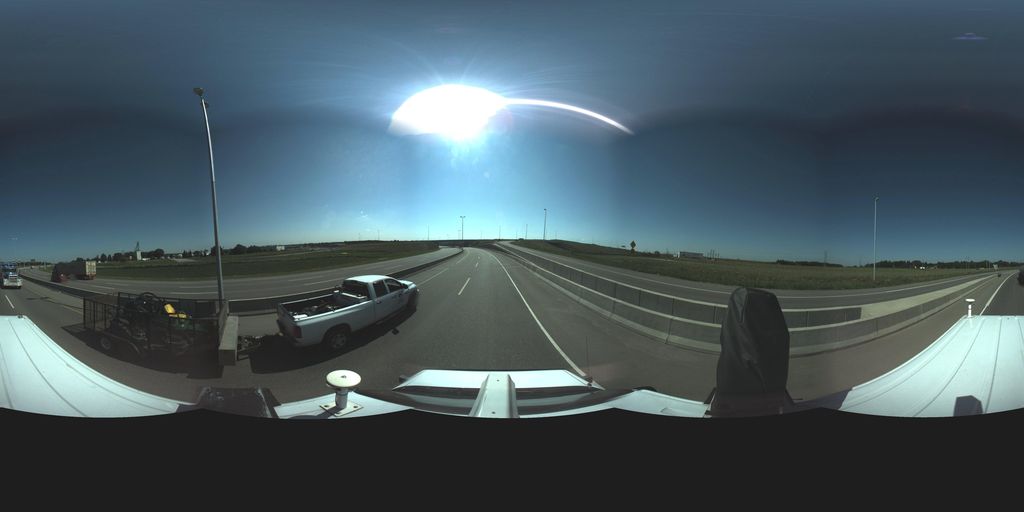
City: saskatoon